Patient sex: F
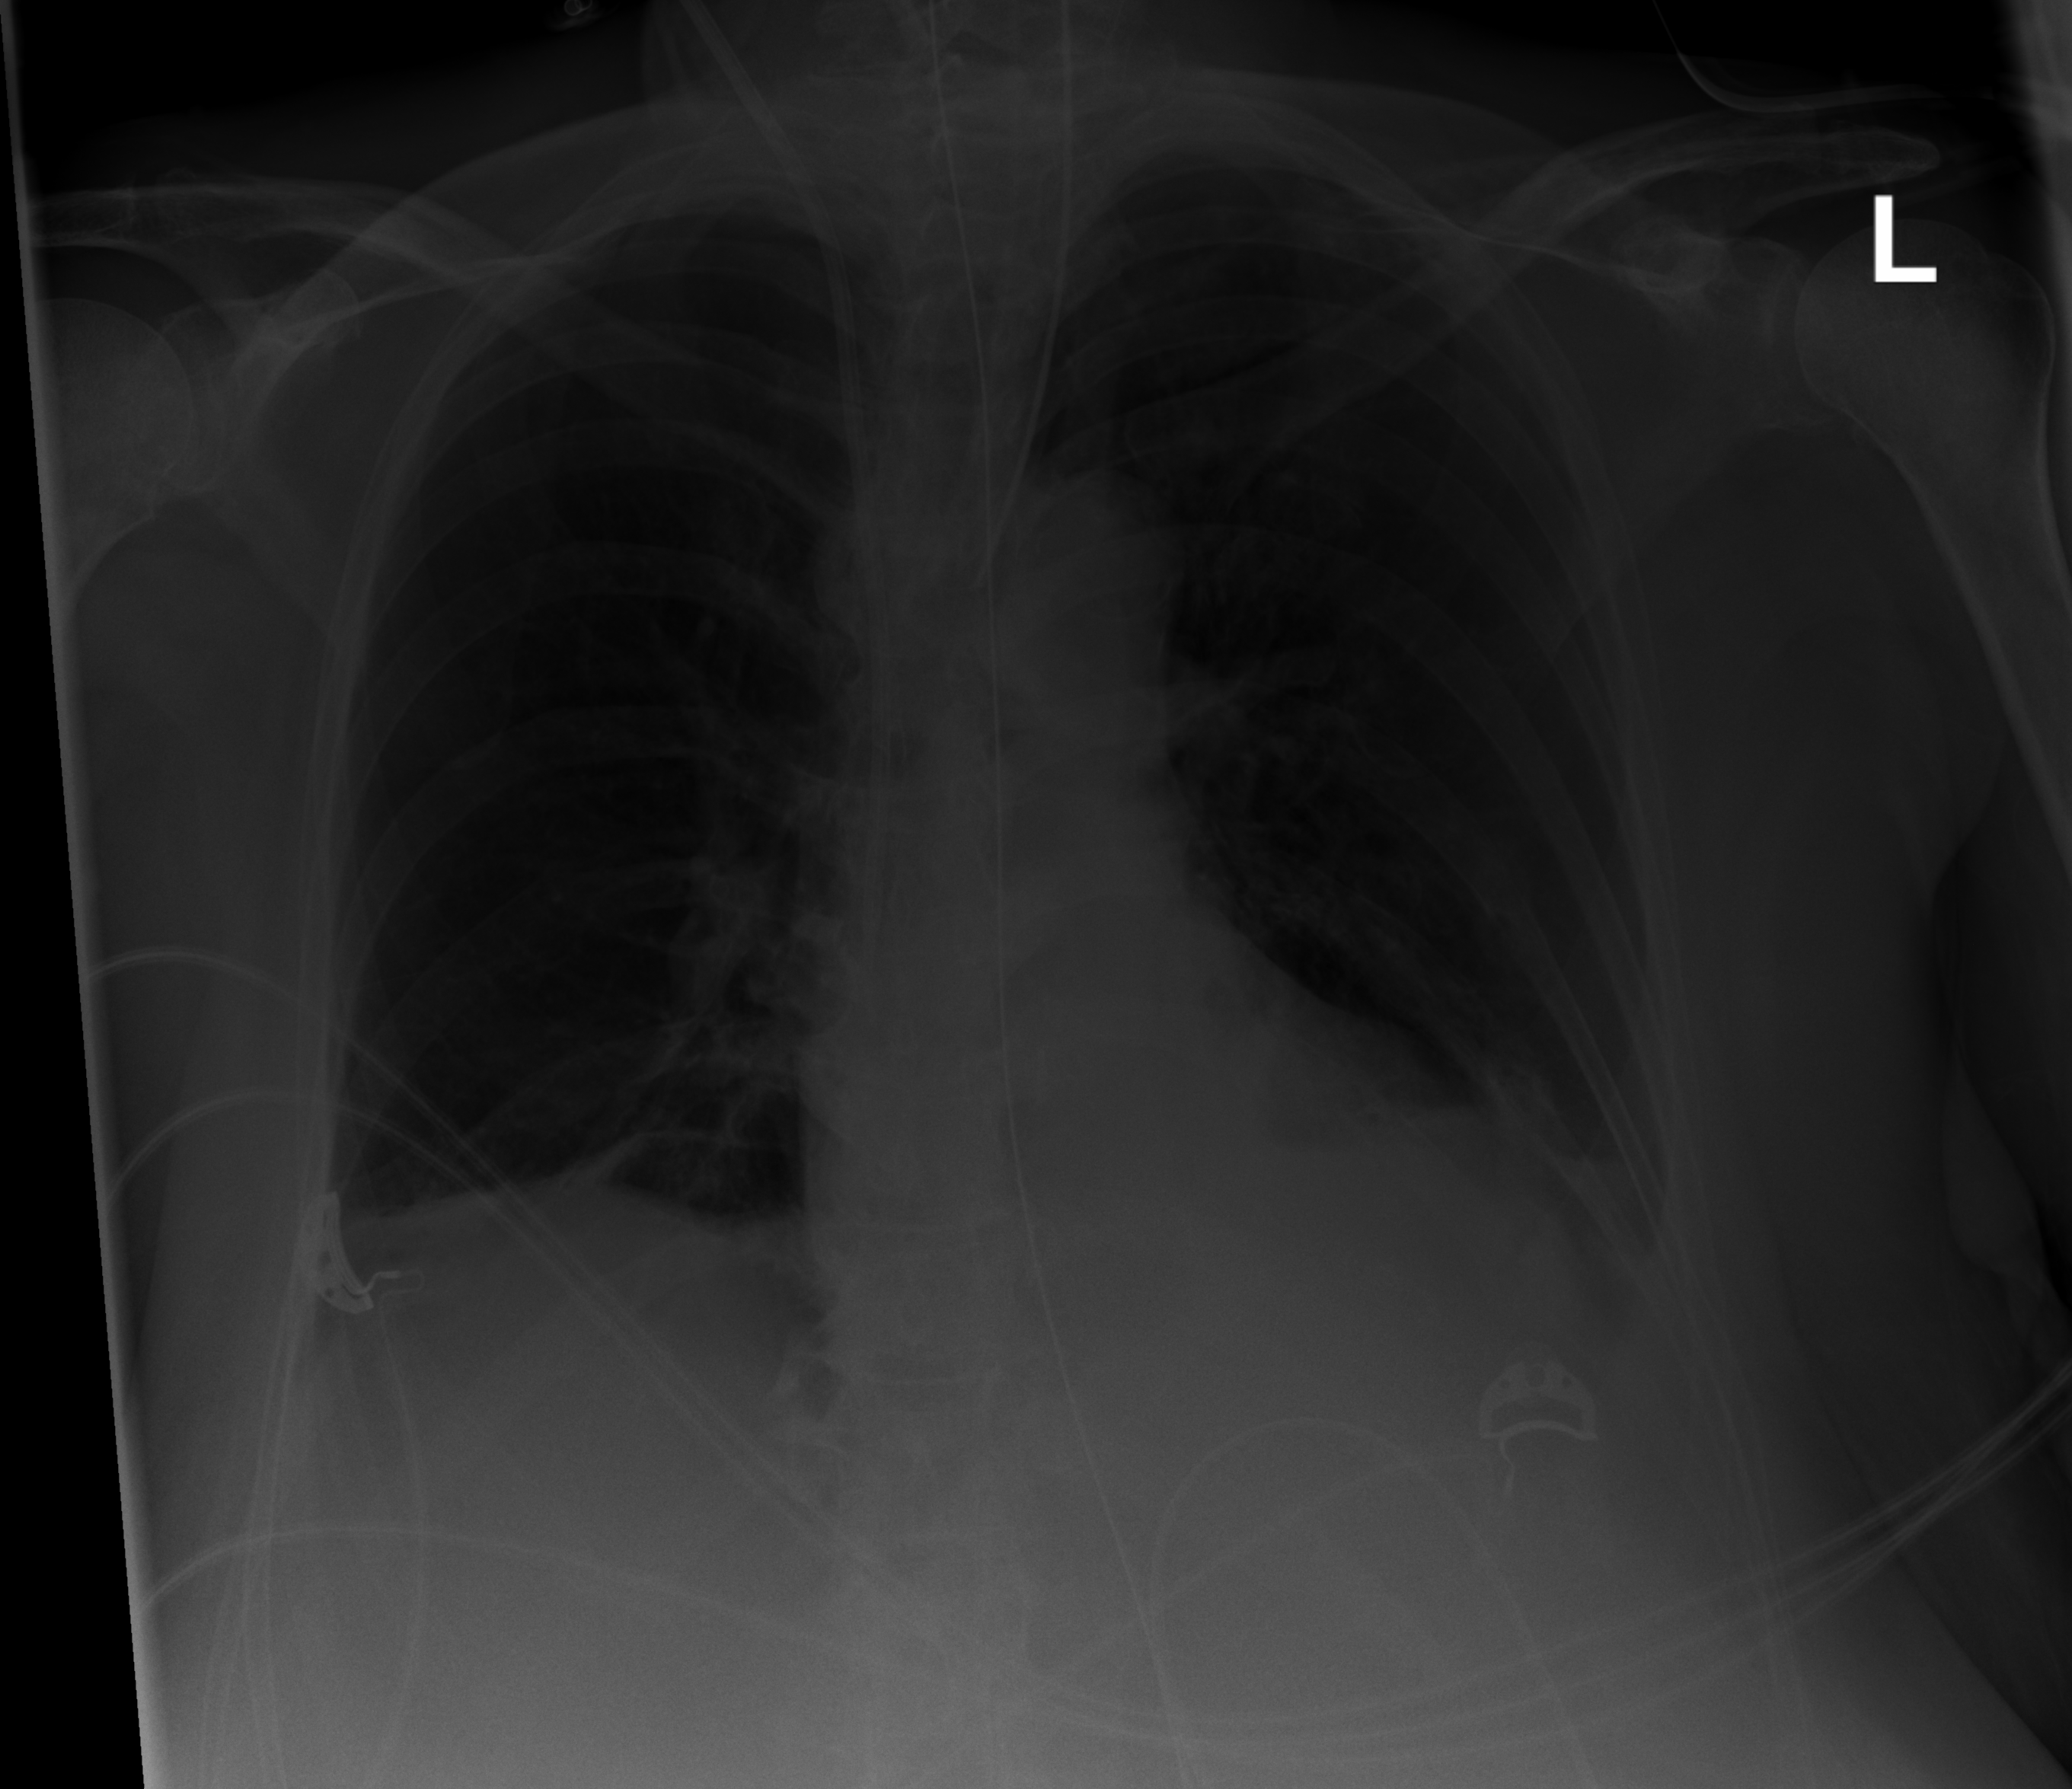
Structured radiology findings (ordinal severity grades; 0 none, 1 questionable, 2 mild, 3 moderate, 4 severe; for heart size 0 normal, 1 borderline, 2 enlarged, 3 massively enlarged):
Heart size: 1
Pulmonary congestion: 2
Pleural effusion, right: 3
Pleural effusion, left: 2
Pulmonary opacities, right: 0
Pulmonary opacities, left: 2
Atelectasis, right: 2
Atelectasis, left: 2